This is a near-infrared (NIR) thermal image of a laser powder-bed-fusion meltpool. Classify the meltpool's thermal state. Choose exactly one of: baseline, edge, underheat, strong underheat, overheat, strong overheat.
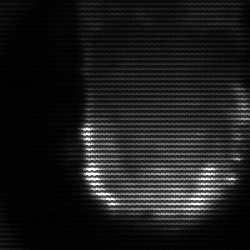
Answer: baseline